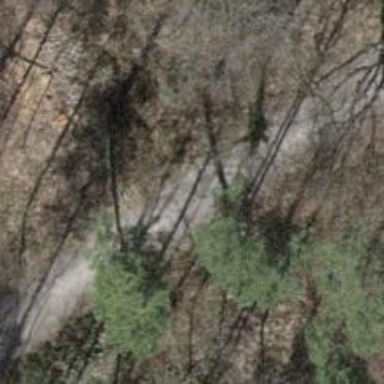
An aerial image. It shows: Compacted track with grade2 level.